Question: I am making on an app and want to get access to the directories that system create automatically when app installed on device. Of course when I use simulator I can find these directories without any problems, but how to open them on device. Maybe via iTunes or maybe Xcode has access to these directories.
The folders are below:

Why I need it:
Because after my app restore some products (iOS simulator does not support StoreKit) I have few records in the tmp folder in SQLite database.
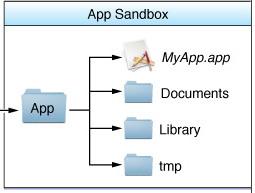
Answer: @neilco , it's not necessary to use 3d party tools for this. In Xcode, go to organizer, select the connected device, "applications" tab, select desired application and hit "export" button below. This will export you app to your mac, so you can see your depicted folder structure, files' contents etc.